Field crop: maize
Growth stage: 2
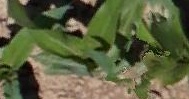
Species: maize